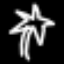
Label: palm tree